Question: While using NotePad++, and select a certain word, it automatically highlights all matched words?

Does anyone know if there is a Visual Studio addin that can do this? or are there any hidden environment setting that can do this?
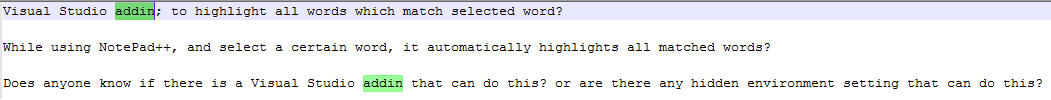
Answer: This is something that is automatically done by VS 2010 though if you are using an older version of VS you can get that functionality with third-party addins. For example I used to use an add-in called RockScroll that could highlight usages in a source file (By double clicking on the word) <URL>.
Also ReSharper has that functionality built into it with Cntl + Shft + F7